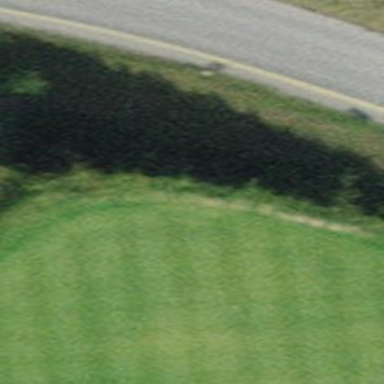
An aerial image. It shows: Picturesque green golfing area with grass land use.